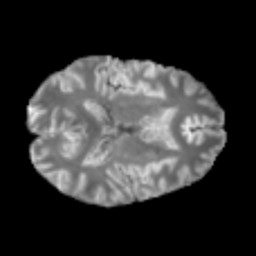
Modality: T2w
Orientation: axial
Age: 35
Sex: male
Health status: healthy
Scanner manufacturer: philips
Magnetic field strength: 3 T
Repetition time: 10.02 s
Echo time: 0.07044 s